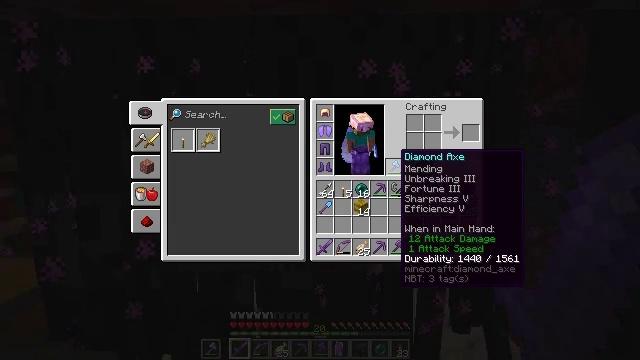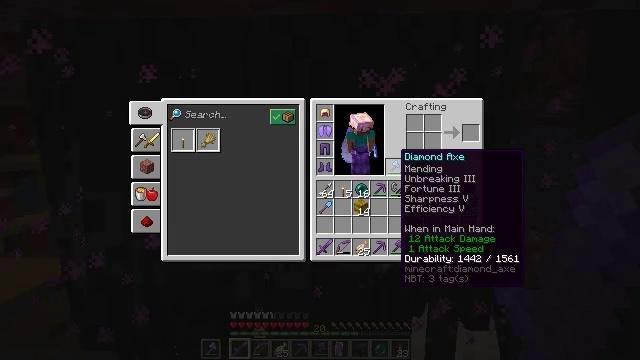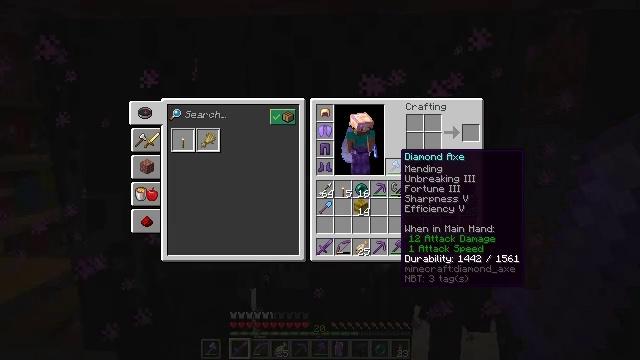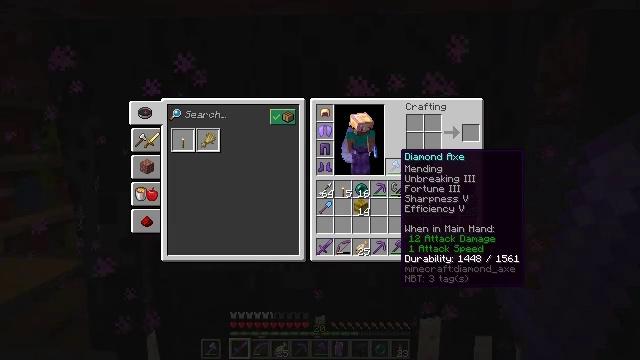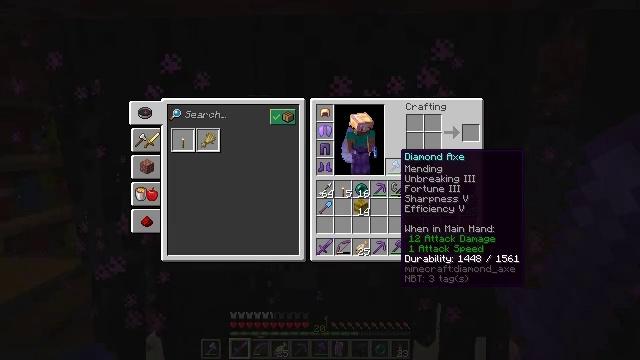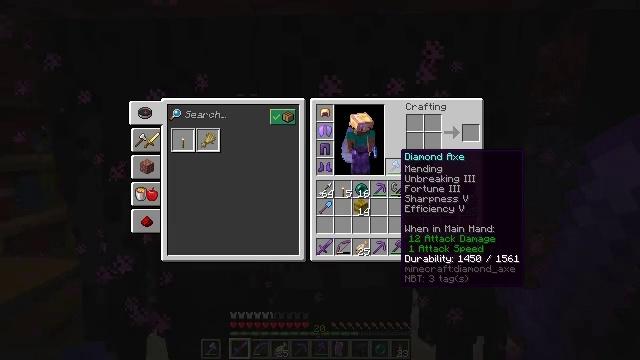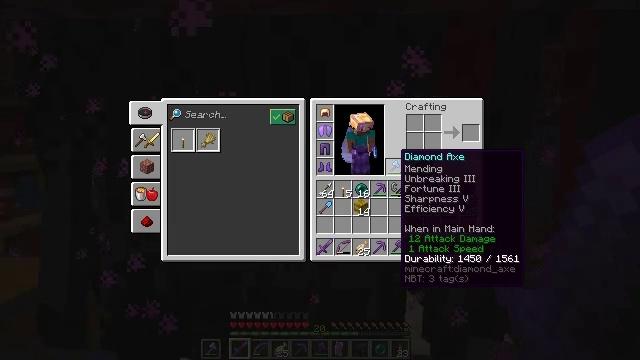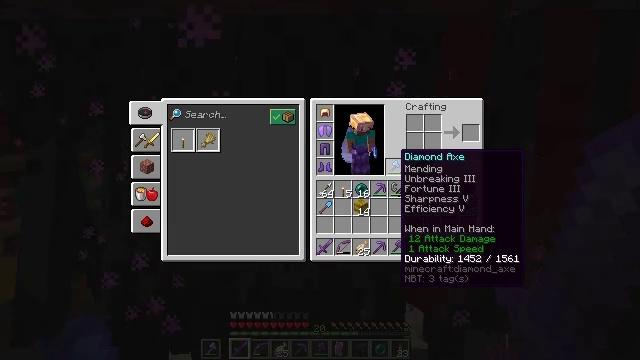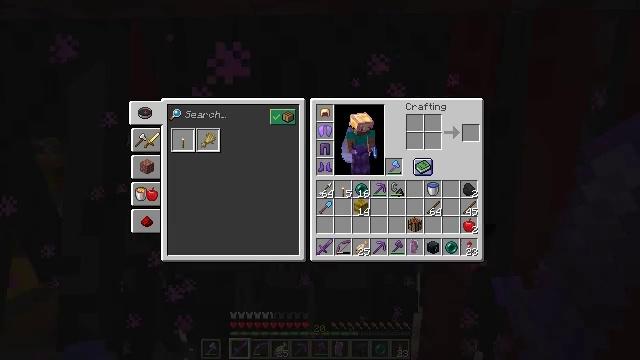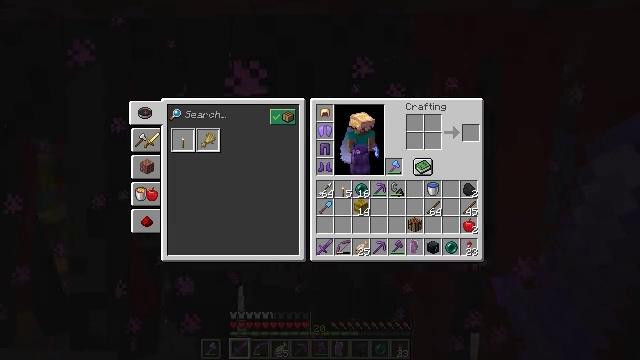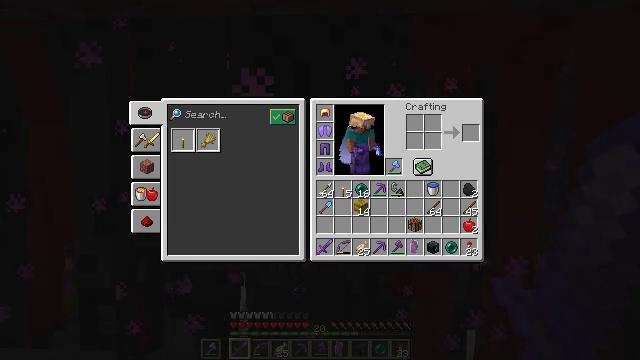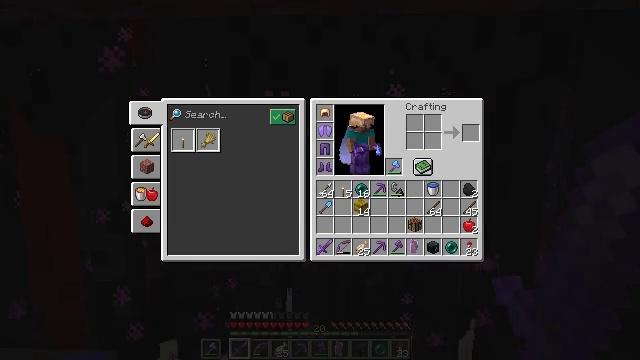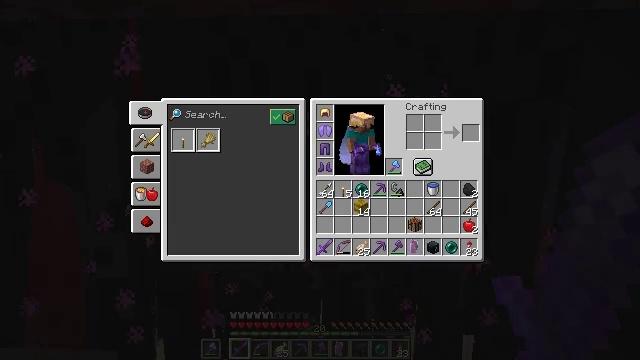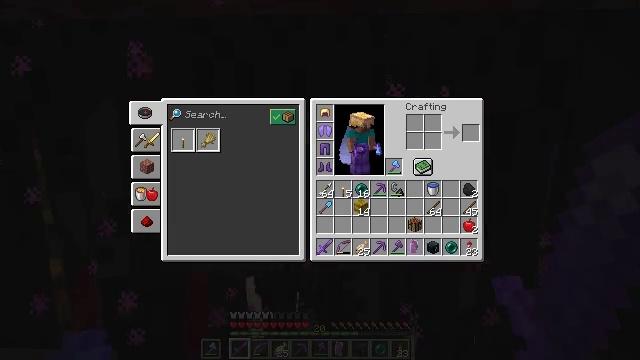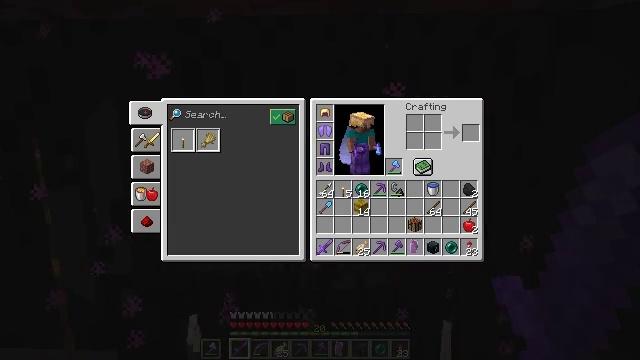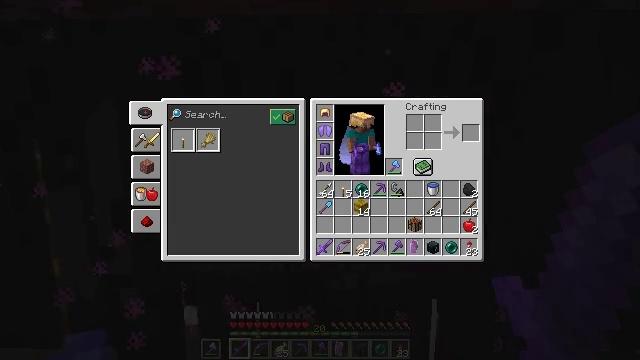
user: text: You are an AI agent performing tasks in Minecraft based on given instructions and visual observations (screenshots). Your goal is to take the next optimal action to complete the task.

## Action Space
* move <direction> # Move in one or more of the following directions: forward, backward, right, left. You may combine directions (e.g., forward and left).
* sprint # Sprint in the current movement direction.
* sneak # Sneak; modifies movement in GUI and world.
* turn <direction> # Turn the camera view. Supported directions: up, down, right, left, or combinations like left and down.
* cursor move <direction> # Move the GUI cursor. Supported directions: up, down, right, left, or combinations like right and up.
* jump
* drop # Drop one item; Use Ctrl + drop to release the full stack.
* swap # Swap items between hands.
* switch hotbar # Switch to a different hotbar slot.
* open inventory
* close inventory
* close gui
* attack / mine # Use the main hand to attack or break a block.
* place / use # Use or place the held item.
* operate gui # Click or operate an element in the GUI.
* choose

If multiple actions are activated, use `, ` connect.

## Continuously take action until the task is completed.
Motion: motion action
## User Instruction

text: Kill mobs.
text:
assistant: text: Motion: no_op
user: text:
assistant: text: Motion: no_op
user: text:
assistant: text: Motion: no_op
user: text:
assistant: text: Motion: no_op
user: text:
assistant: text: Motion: no_op
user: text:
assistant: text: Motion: no_op
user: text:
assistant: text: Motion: no_op
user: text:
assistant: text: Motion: cursor move right
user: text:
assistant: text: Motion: cursor move right and up
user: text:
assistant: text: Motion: cursor move right
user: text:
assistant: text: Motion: no_op
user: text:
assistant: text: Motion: no_op
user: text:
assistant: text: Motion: no_op
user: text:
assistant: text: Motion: no_op
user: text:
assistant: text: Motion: no_op
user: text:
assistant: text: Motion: no_op
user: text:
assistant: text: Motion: no_op
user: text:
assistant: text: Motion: no_op
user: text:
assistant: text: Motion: no_op
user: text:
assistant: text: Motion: no_op
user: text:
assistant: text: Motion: no_op
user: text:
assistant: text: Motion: no_op
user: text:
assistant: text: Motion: no_op
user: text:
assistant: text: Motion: no_op
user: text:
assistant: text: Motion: no_op
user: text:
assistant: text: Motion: no_op
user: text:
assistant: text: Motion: no_op
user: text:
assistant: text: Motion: no_op
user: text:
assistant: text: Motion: no_op
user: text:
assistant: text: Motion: no_op